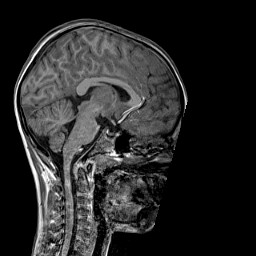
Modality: T1w
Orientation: sagittal
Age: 7
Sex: male
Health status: ill